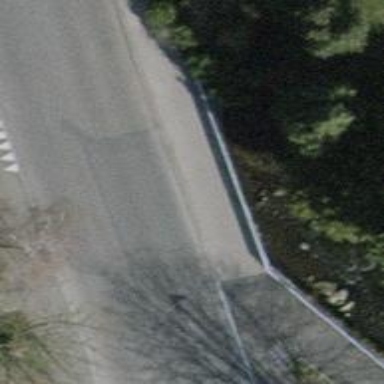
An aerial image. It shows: Sidewalk on bridge.